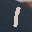
Label: 1